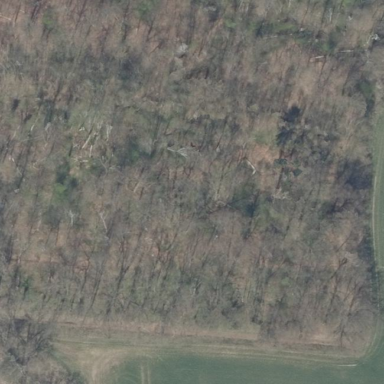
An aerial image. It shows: Forest area.